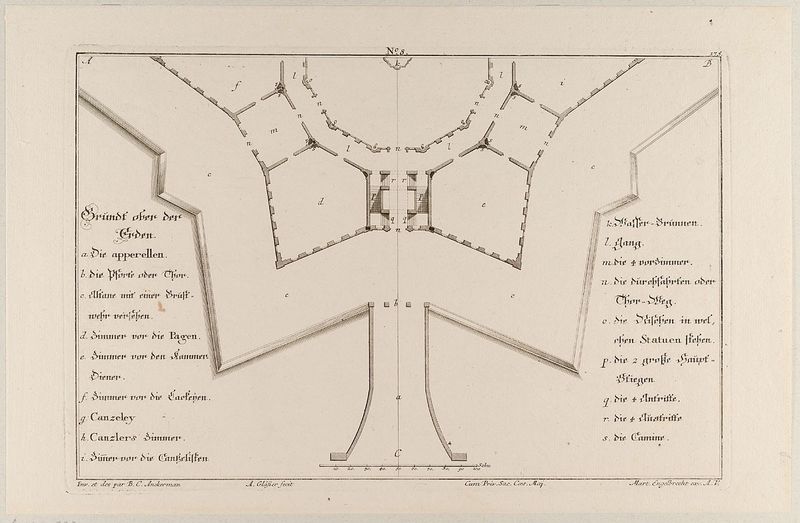
Titel: Grundriss einer Fortifikation/Bastion
Künstler: Martin Engelbrecht
Standort: Hamburg
Institution: Museum für Kunst und Gewerbe Hamburg
Schlagwörter: baum, weiß, stadt, raum, schwarz, zeichnung, gebäude, haus, architektur, barock, papier, grafik, graphik, symmetrie, fotografie, photographie, stern, form, druckgraphik, druckgrafik, radierung, entwurf, plan, grundriss, bastion, wehranlage, schrifft, gerippt, fortifikation, bollwerk, reproduktionen, wo, barockzeit, barockzeitalter, druckerzeugnisse, architekturdarstellungen, gebäudes, ornamentstich, vorlageblätter